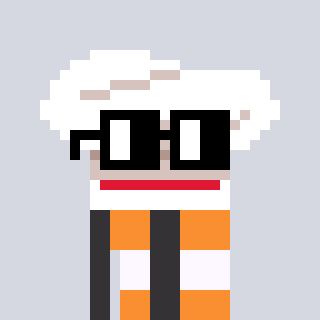
a pixel art character with square black glasses, a chef hat-shaped head and a grayscale-colored body on a cool background